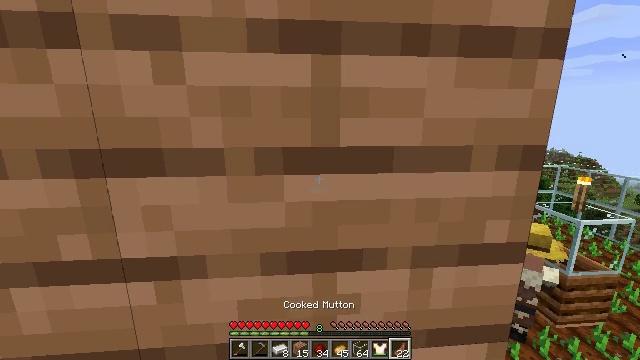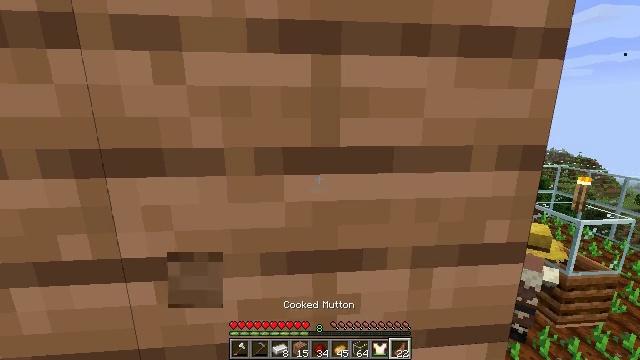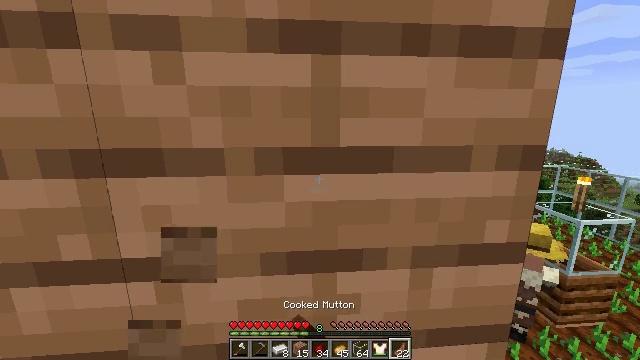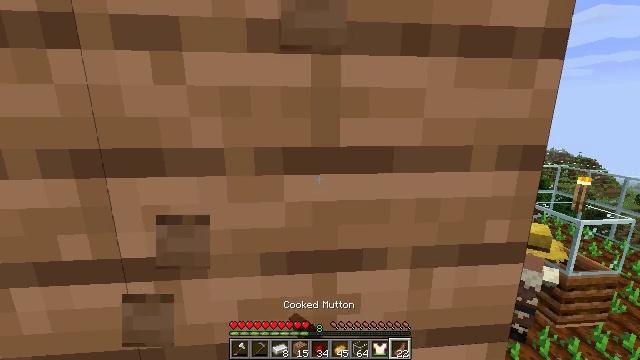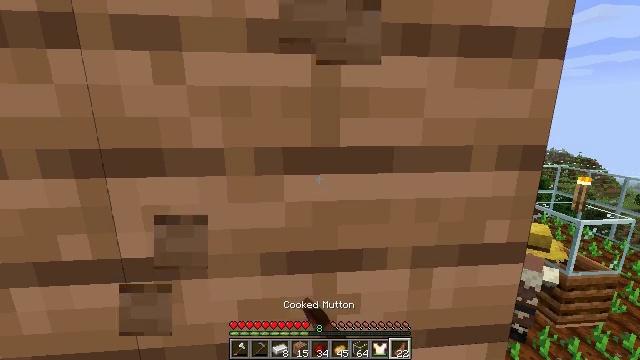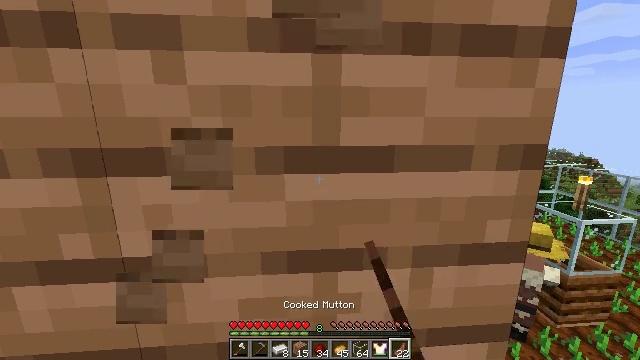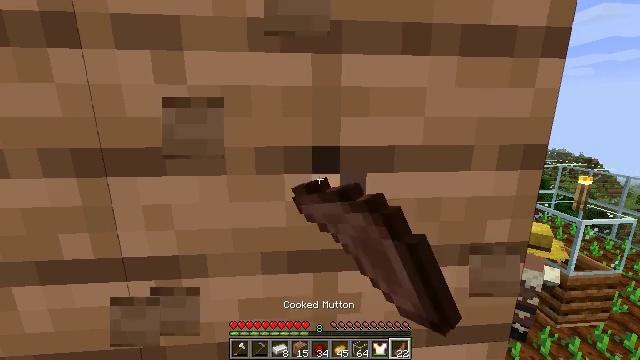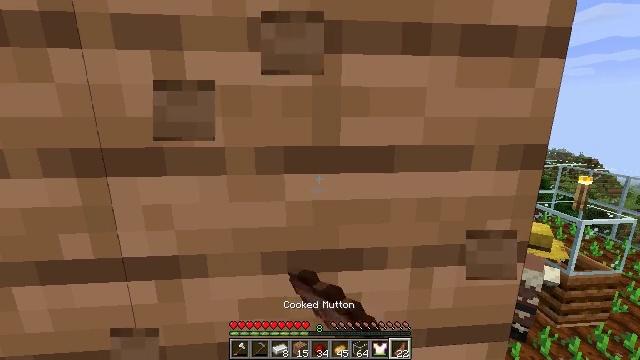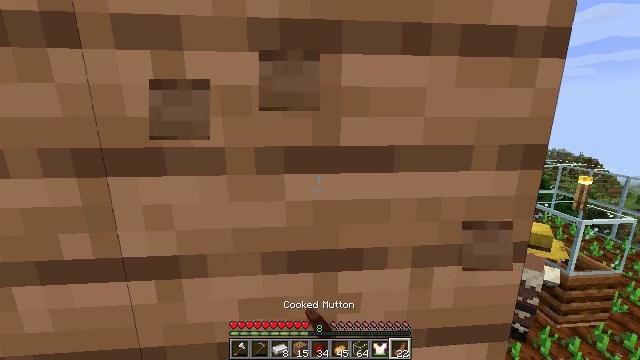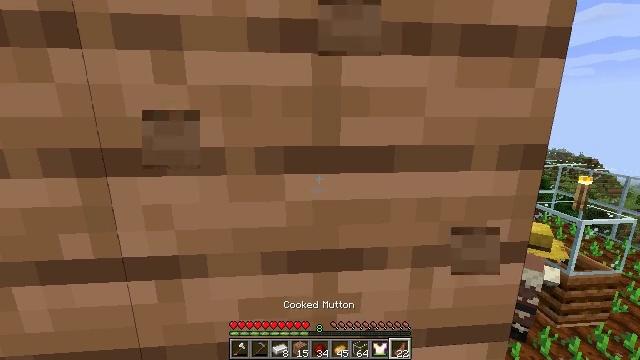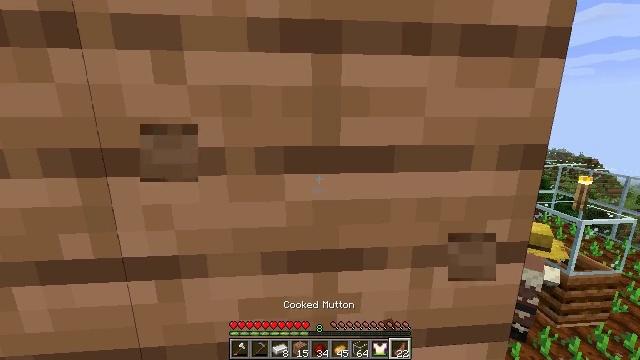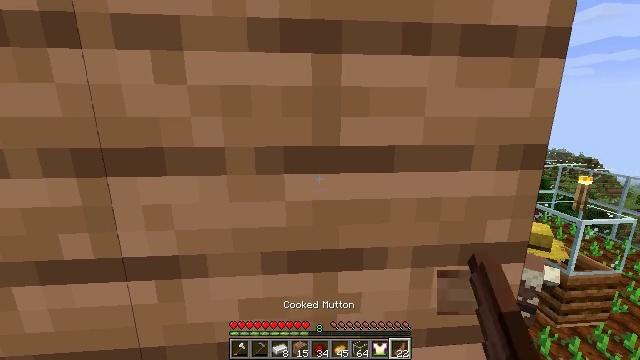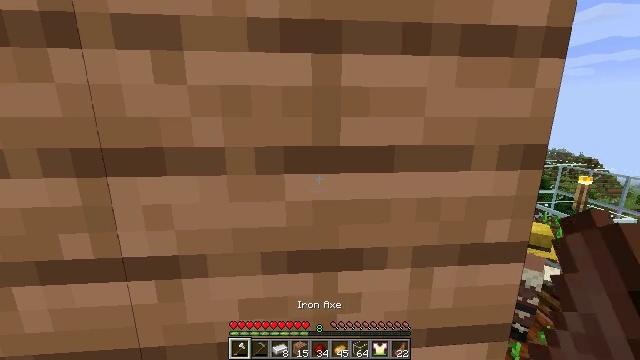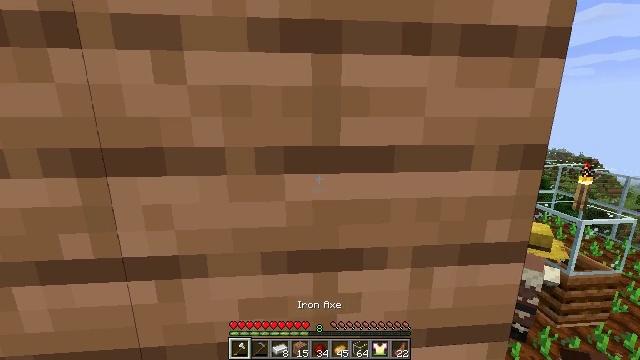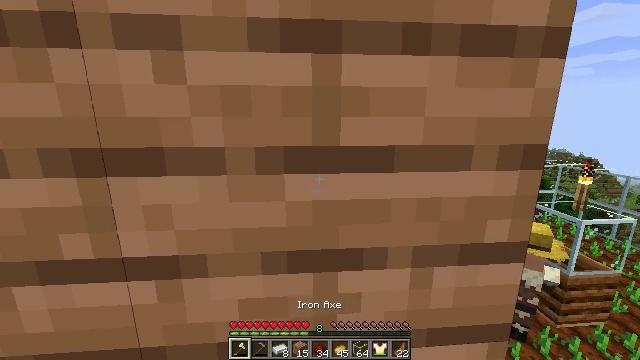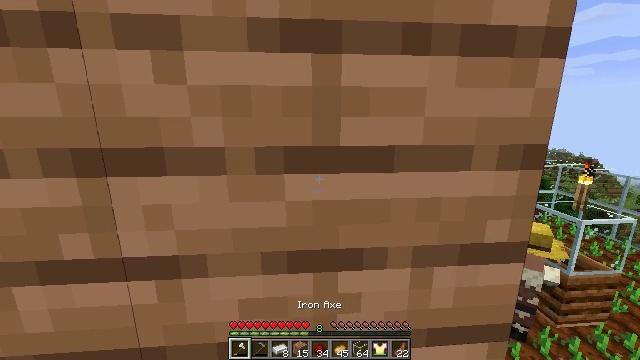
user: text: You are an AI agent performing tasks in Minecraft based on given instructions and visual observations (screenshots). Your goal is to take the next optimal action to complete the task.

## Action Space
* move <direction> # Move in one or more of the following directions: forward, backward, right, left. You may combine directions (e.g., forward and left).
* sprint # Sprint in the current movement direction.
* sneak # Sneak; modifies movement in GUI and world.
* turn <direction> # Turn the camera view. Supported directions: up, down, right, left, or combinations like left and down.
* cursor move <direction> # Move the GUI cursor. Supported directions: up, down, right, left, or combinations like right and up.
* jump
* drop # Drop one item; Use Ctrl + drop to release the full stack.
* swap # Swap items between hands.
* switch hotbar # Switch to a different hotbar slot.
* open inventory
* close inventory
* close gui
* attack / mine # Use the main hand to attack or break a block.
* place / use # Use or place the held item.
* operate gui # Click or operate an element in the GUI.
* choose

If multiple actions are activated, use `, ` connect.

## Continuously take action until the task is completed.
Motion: motion action
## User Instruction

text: Harvest jungle planks from a wall or floor.
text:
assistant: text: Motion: attack / mine
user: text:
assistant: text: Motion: attack / mine
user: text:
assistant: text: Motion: attack / mine
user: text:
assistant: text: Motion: attack / mine
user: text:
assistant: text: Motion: attack / mine
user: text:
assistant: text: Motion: attack / mine
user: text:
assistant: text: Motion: no_op
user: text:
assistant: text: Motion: no_op
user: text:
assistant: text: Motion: no_op
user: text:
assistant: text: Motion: no_op
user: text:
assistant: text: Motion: no_op
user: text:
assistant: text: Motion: no_op
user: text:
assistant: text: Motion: no_op
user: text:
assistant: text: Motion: no_op
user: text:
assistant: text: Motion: no_op
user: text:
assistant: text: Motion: no_op
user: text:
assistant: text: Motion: no_op
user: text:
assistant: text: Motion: no_op
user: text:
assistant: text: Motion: no_op
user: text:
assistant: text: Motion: attack / mine
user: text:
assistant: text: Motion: attack / mine
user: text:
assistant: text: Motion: attack / mine
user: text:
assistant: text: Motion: attack / mine
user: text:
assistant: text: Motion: attack / mine
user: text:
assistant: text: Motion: attack / mine
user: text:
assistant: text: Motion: attack / mine
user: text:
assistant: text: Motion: attack / mine
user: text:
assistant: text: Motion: attack / mine
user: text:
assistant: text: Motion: attack / mine
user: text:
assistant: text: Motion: attack / mine